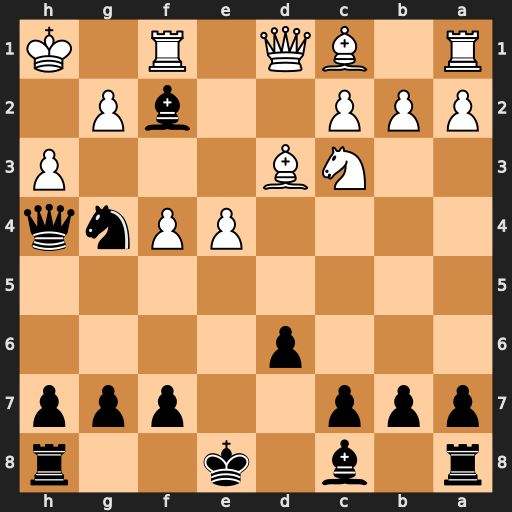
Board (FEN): r1b1k2r/ppp2ppp/3p4/8/4PPnq/2NB3P/PPP2bP1/R1BQ1R1K
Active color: b
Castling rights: kq
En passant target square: -
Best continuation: Qg3 Qxg4 Bxg4